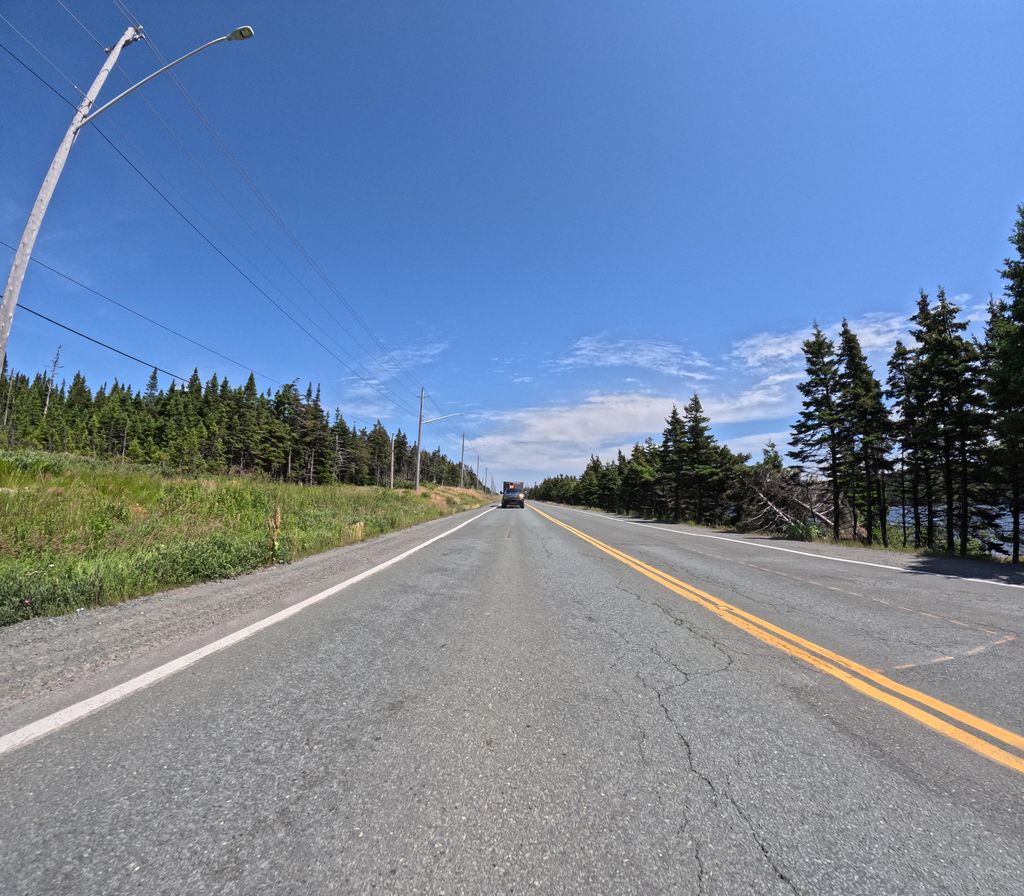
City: st_johns